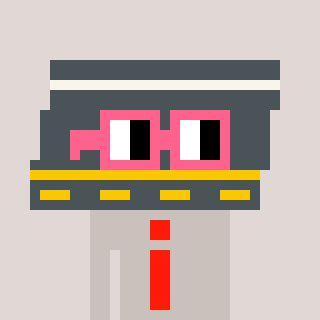
a pixel art character with square pink glasses, a road-shaped head and a foggrey-colored body on a warm background